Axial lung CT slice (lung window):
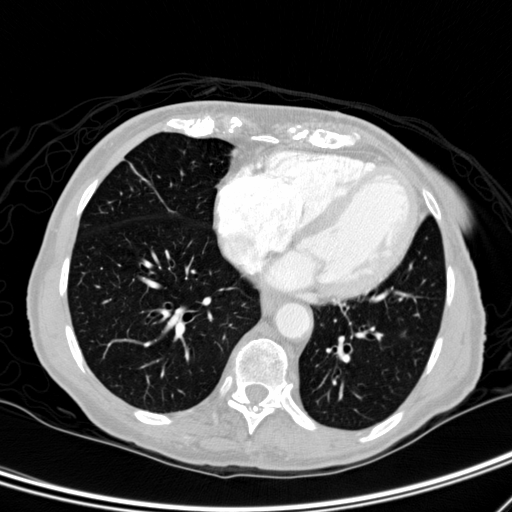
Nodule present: yes
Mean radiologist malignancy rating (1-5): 3.25